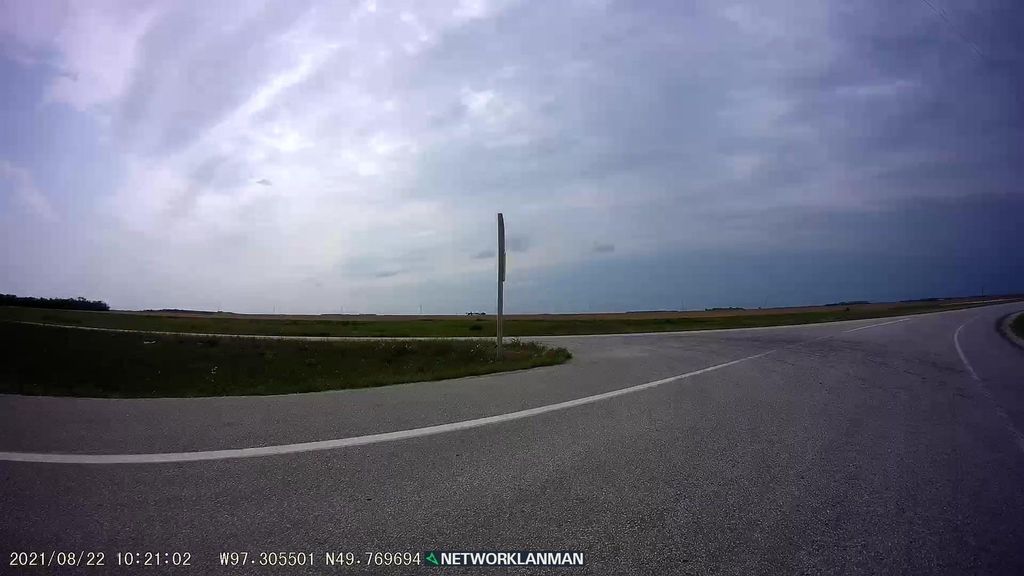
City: winnipeg